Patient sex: M
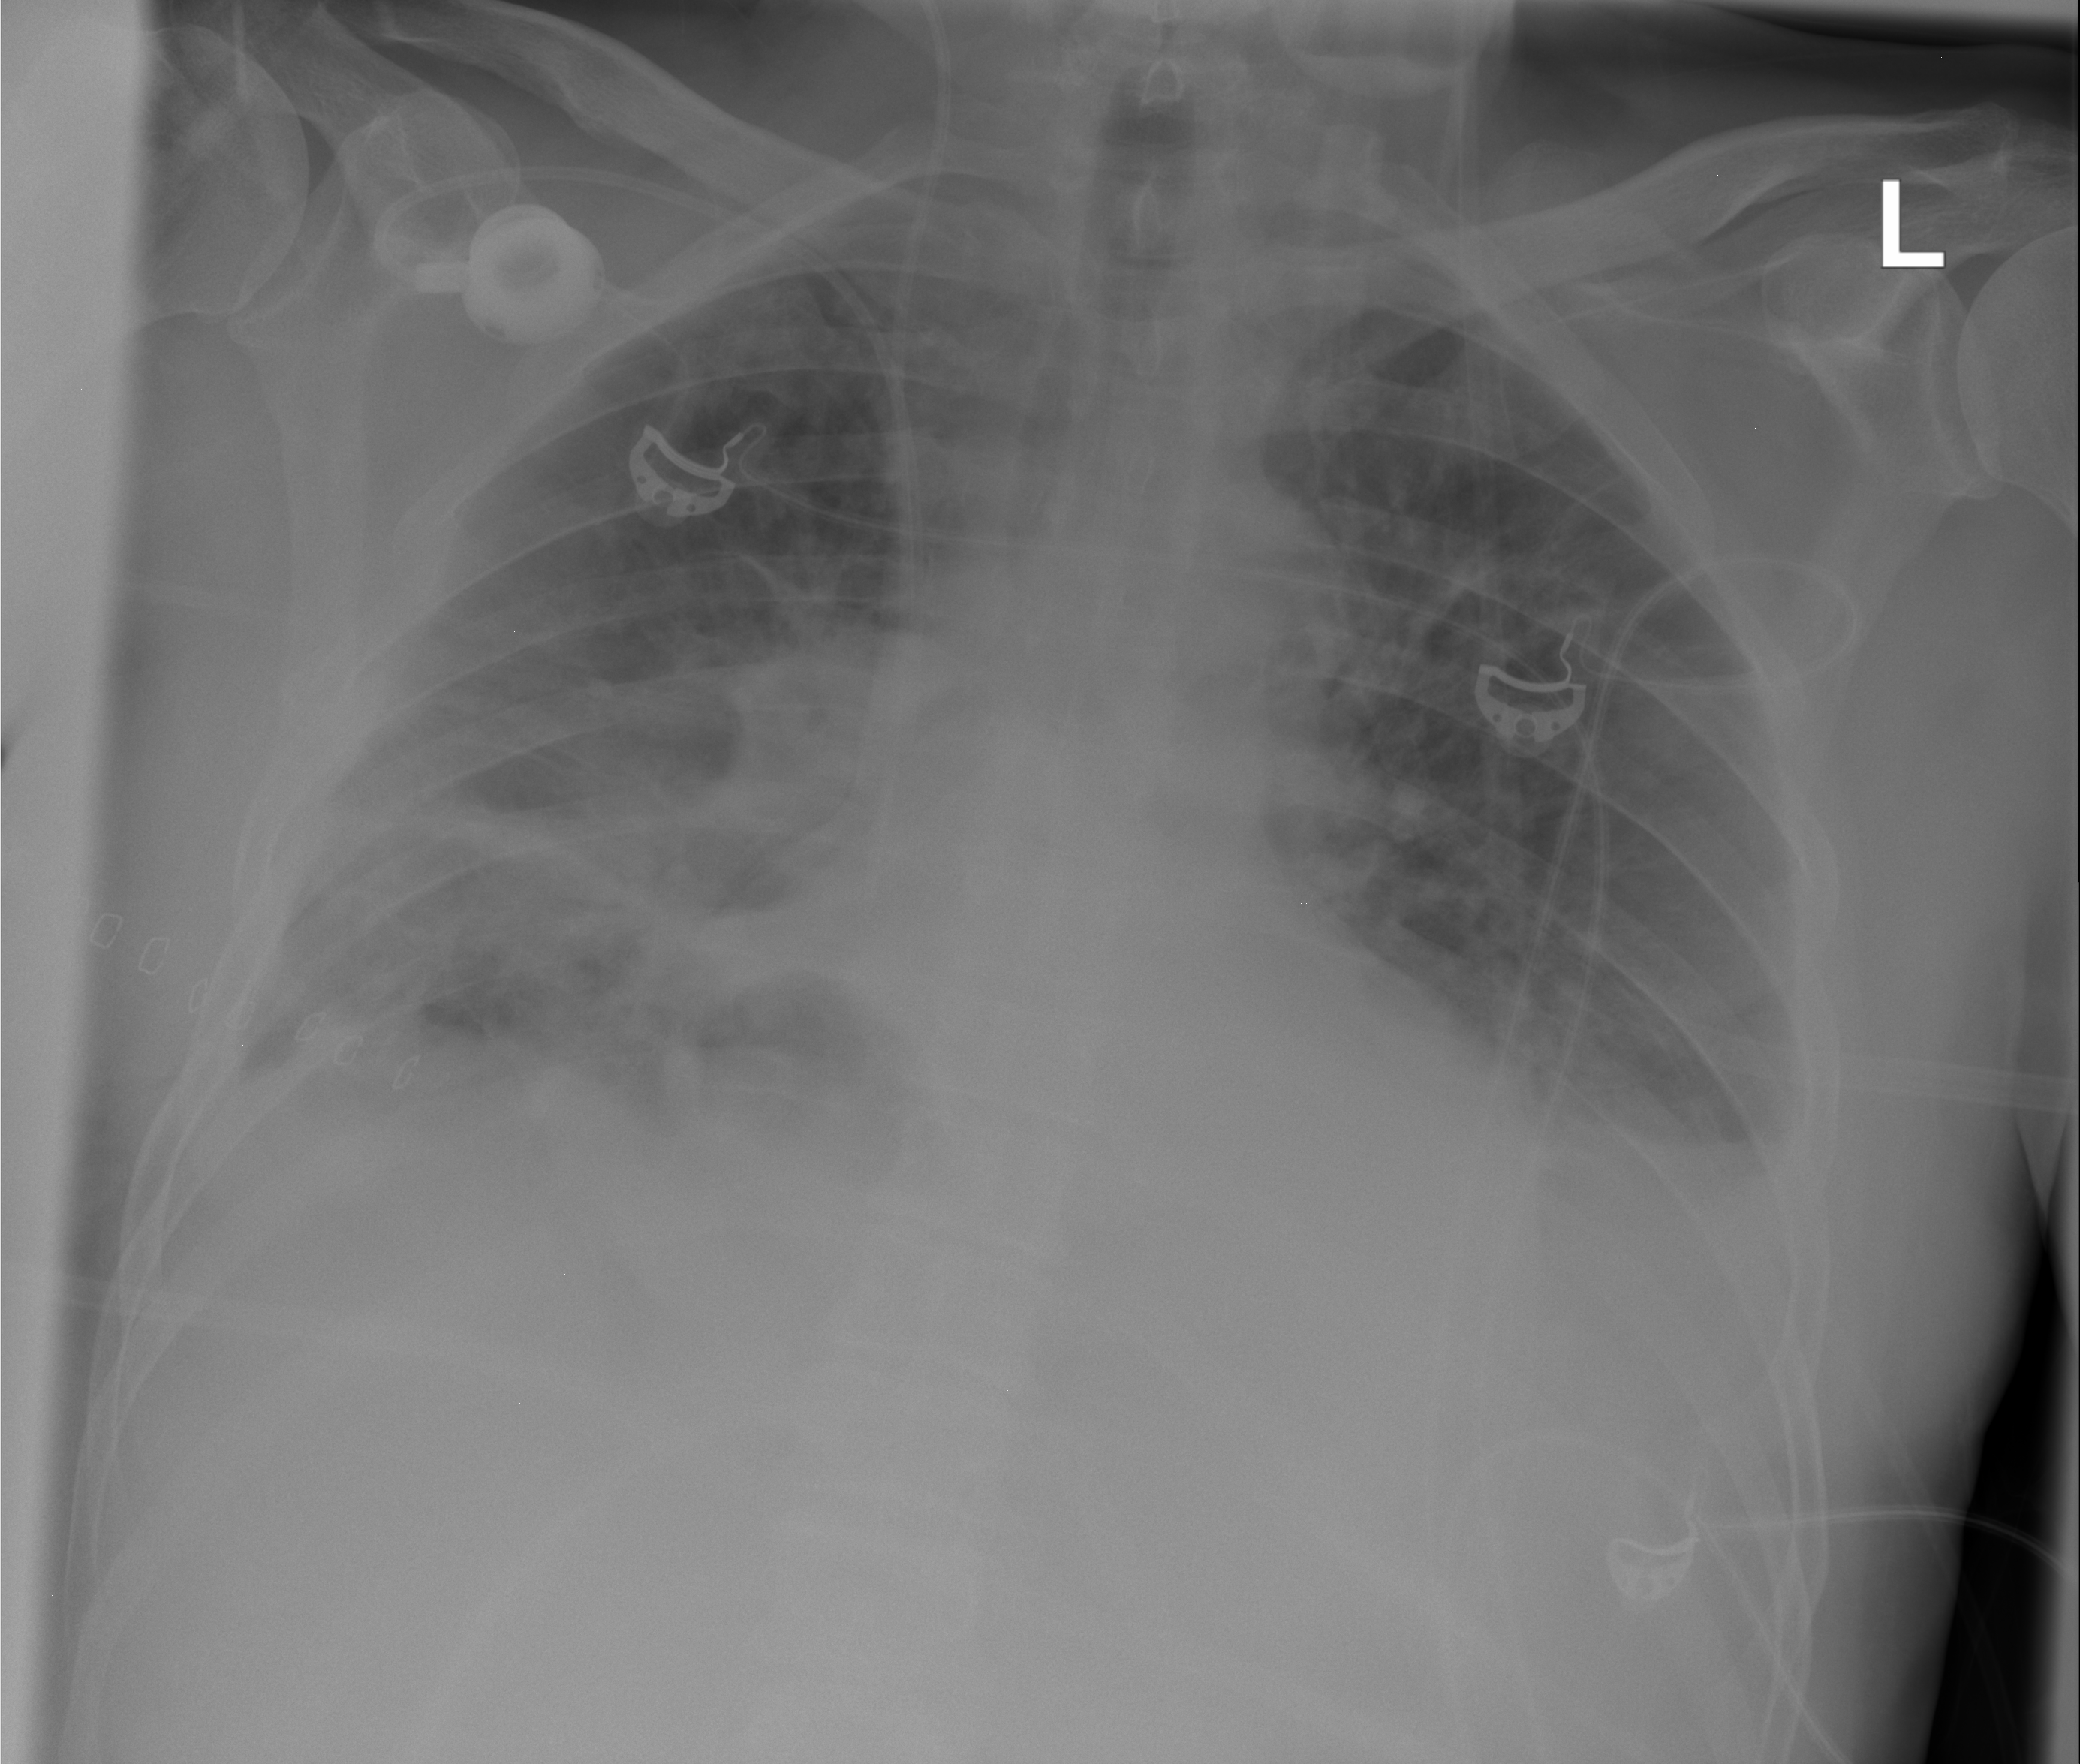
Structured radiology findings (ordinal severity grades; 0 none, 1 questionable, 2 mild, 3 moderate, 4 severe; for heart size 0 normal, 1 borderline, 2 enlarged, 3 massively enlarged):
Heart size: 0
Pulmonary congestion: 0
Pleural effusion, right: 2
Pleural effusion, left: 2
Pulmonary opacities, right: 3
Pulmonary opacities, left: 3
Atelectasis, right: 3
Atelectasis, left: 3